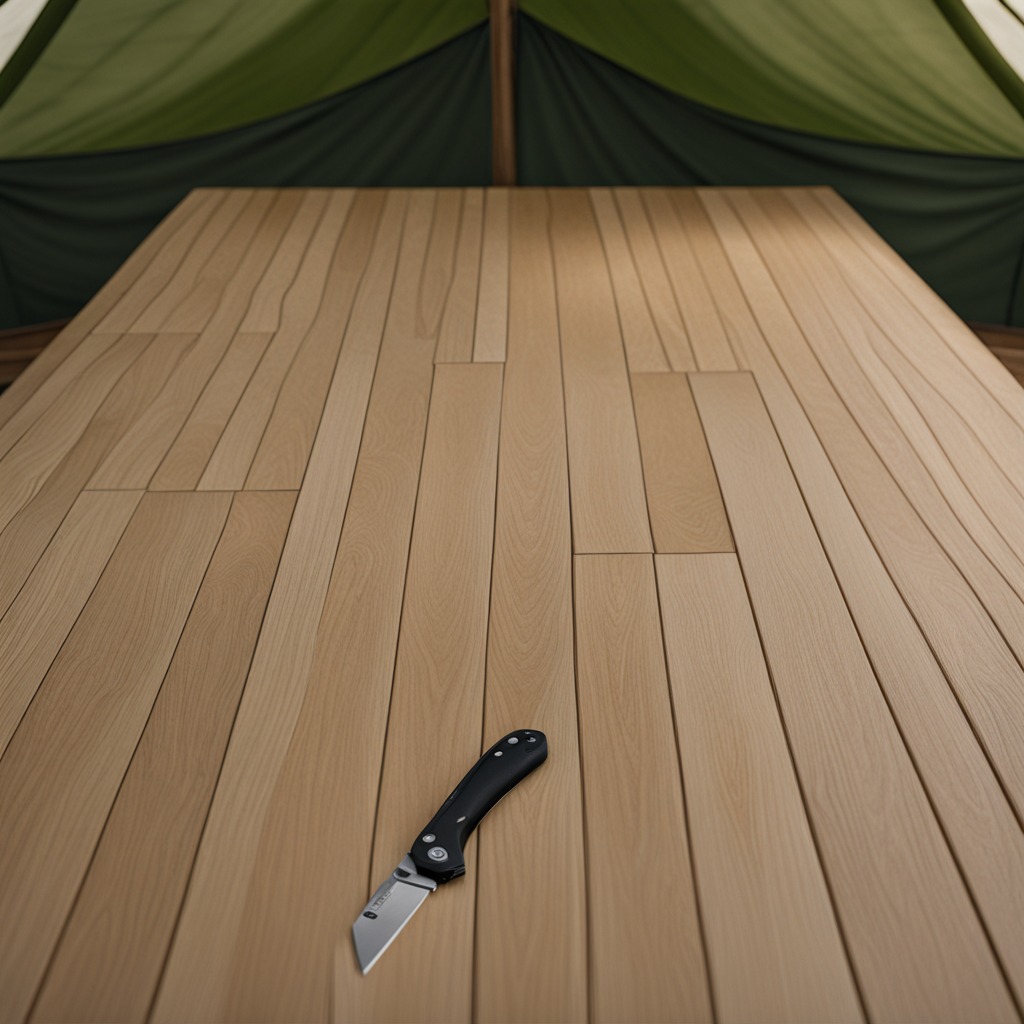
A utility knife is lying on the wooden table inside a jungle field workshop tent.